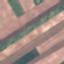
Label: AnnualCrop